Field crop: maize
Growth stage: 2
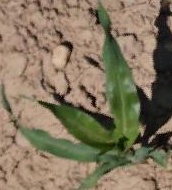
Species: maize